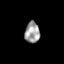
Tissue: skin
Cell type: Myeloid cells
Senescence score: 0.7155
Nuclear area (px): 309
Mean DAPI intensity: 158.029